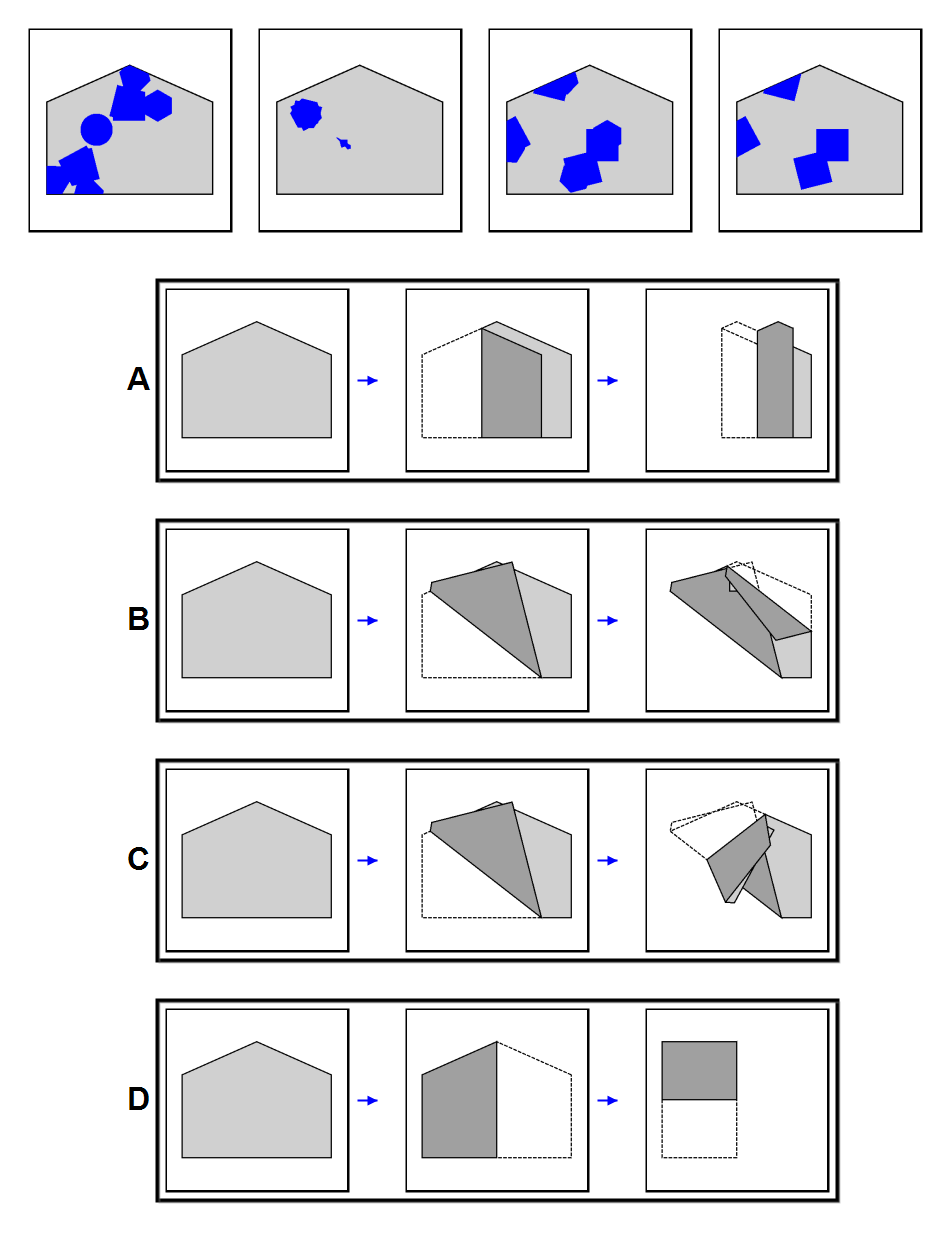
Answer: C